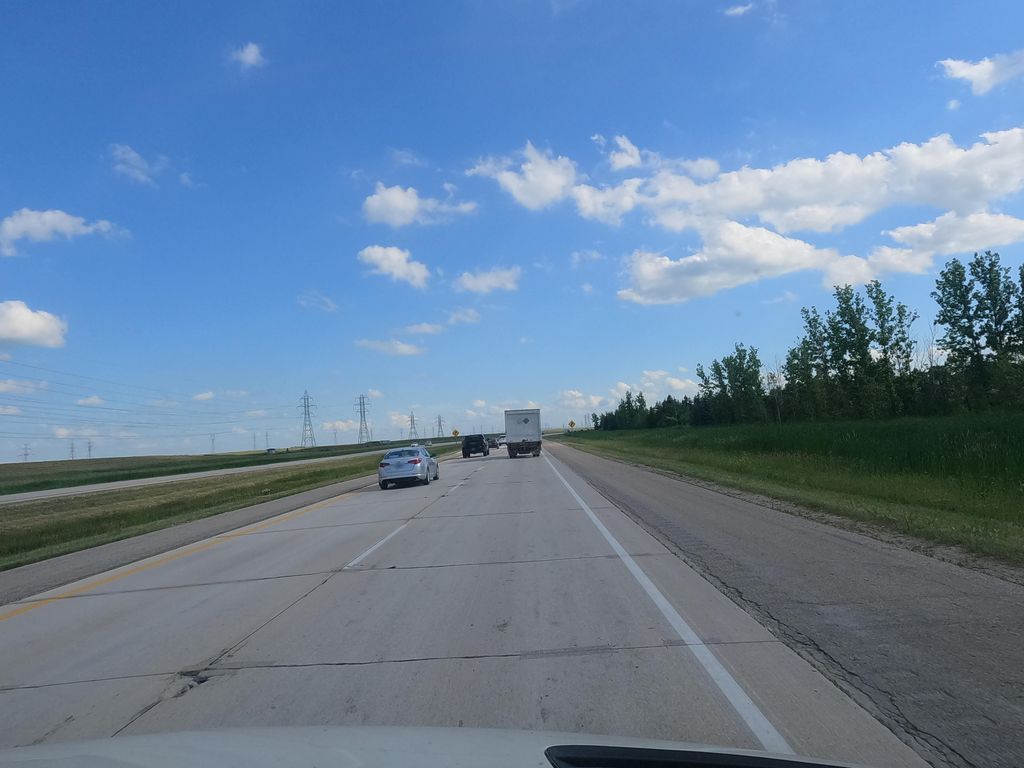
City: winnipeg